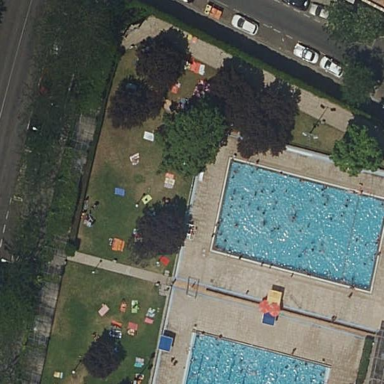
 perfect for swimming and other water activities."